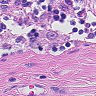
Metastatic tissue present: no